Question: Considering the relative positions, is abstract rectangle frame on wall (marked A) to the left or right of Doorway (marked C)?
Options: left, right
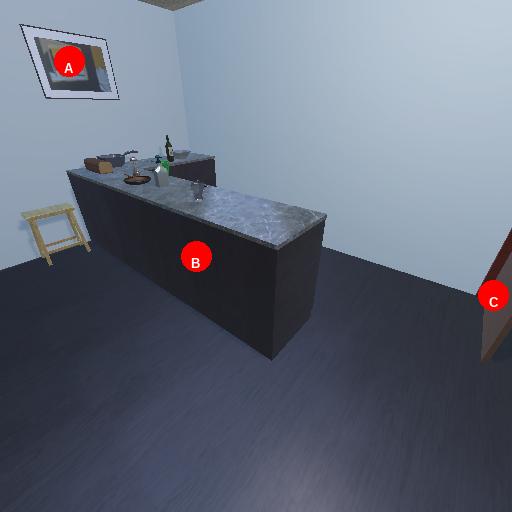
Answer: left